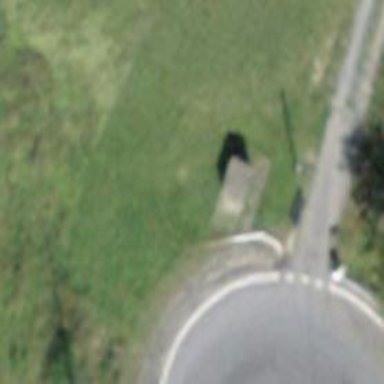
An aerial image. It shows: Bus stop with platform for public transport.